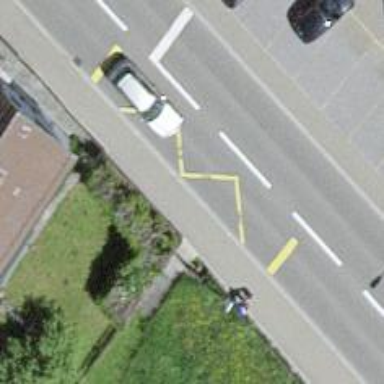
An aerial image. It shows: Bus stop with platform for public transport.